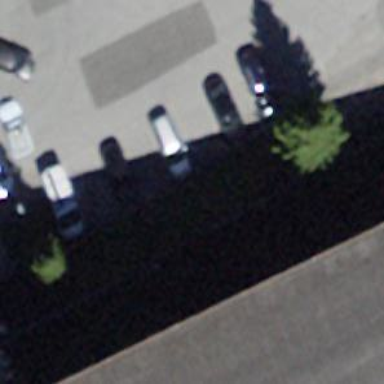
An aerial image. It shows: Parking space is available.